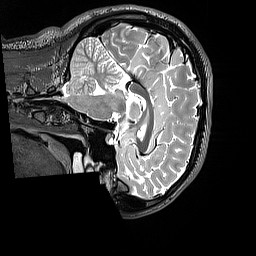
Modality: T2w
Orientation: sagittal
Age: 20
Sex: male
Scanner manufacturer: siemens
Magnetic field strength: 3 T
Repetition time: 3.2 s
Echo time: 0.564 s